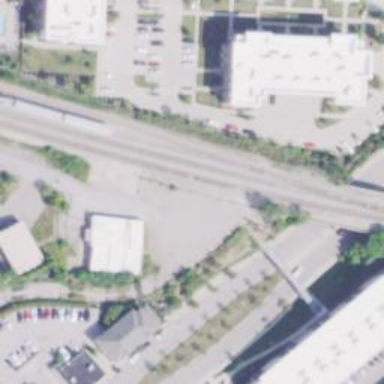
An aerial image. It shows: Railway siding with rails.